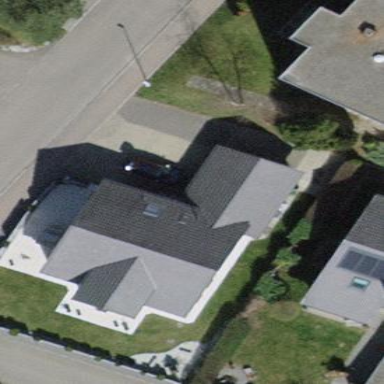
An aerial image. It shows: Garage.